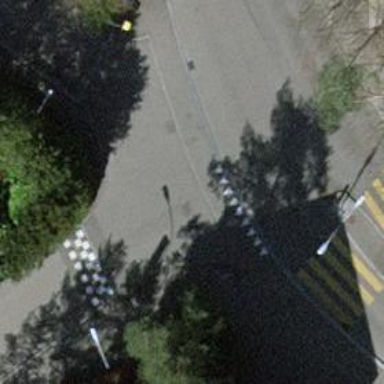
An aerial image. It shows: Unmarked crossing with traffic calming table on the road.